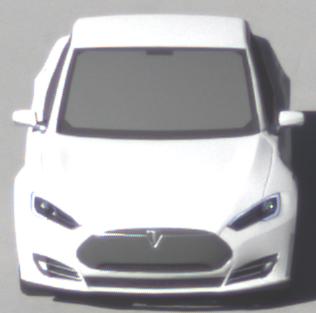
Make: Tesla
Model: Model S 60
Detailed model: Model S
Model produced from: 2013/10
Model produced until: 2014/10
Doors: 5
Color: white
Road condition: dry road
Daytime: morning or afternoon
Contrast: high contrast